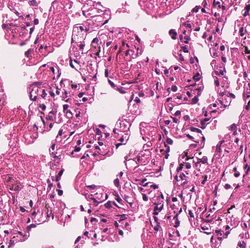
Tumor epithelial tissue: no
Tumor-associated stroma tissue: no
Normal tissue: yes